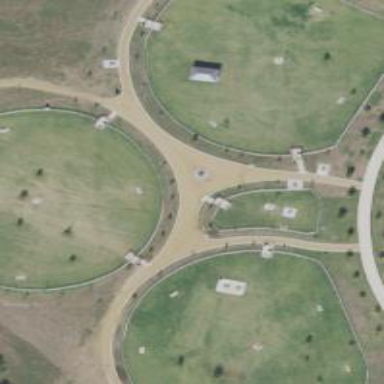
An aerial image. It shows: Dog park for leisure land.